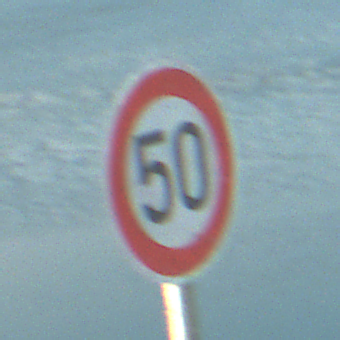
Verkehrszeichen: Geschwindigkeit50
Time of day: SunriseSunset
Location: Outdoor (RoadRail)
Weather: PartlyCloudy
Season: NotSpecified
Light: Natural